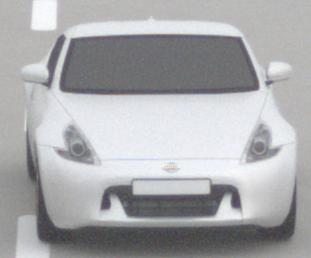
Make: Nissan
Model: 370Z Coupé
Detailed model: 370Z (Z34) Coupé
Model produced from: 2009/12
Model produced until: 2013/03
Doors: 3
Color: white
Road condition: dry road
Daytime: morning or afternoon
Contrast: low contrast